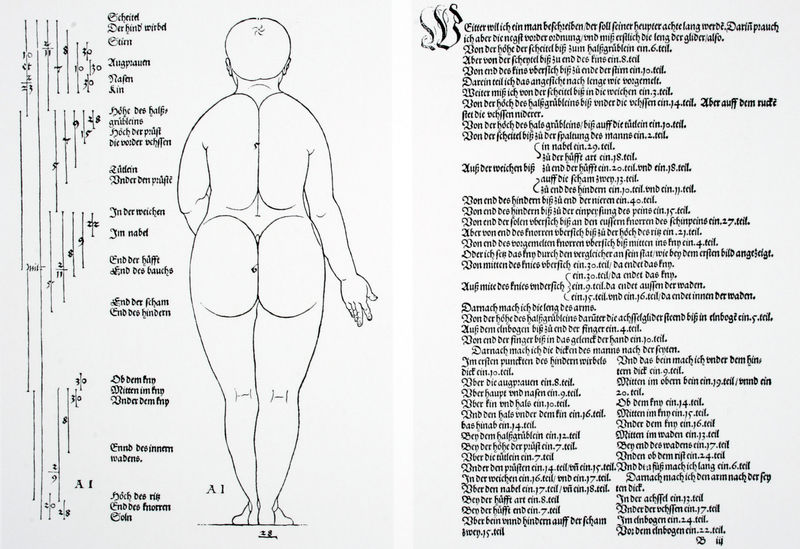
Titel: Die Proportionslehre, I. Buch, Längendiagramm, Rückenansicht der Frau von sieben Kopflängen
Künstler: Albrecht Dürer
Standort: viele Standorte
Institution: Seriendruck
Schlagwörter: hand, kopf, körper, mann, nackt, menschen, brust, ellbogen, finger, frau, ohr, rücken, schwarz, skizze, weiss, zeichnung, masse, muster, anatomie, arm, arme, mensch, stehen, hals, figur, blatt, ohren, rechts, renaissance, schulter, schultern, rund, beine, bein, gesäß, hintern, rückenansicht, schrift, papier, perspektive, studie, backen, grafik, linien, füsse, dick, symmetrie, zahlen, deutsch, nabel, hinterkopf, knie, umriss, gestalt, fett, buch, fuss, ideal, rückseite, arsch, hinten, rückenfigur, druck, schnitt, druckgrafik, stich, seite, illustration, text, beschriftung, medizin, darstellung, buchdruck, buchseite, rückansicht, seiten, hüfte, kanon, zeilen, dürer, kommentar, musterbuch, buchseiten, fraktur, altdeutsch, abbildung, beschreibung, doktor, bezeichnung, erklärung, rumpf, lehre, proportionen, traktat, zeichung, goldener schnitt, messungen, maß, proportion, anleitung, theorie, messung, wörter, erläuterung, druckschrift, doppelseite, kniekehle, verhältnis, lehrbuch, schaubild, schulten, seitenzahl, proportionslehre, albrecht düreer, buchruck, haare hand, kapitale, le corbusir, massketten, masslinien, nuch, rüceknansicht, rüchansicht, seitenzahlen, tabelle kniekehlen, von der unterweisung, assymetrie, ung, n, po, kniekehöen, kniekelehn, abmaße, krnie